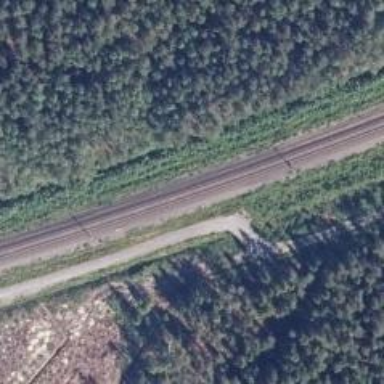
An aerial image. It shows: Railway with continuous electrified contact line.